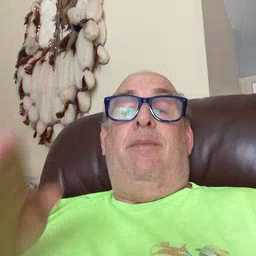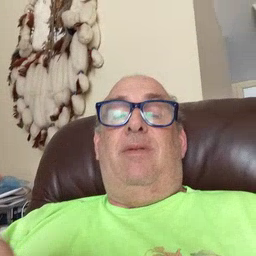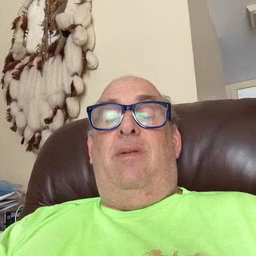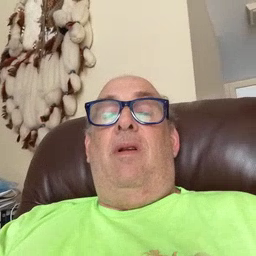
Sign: beside